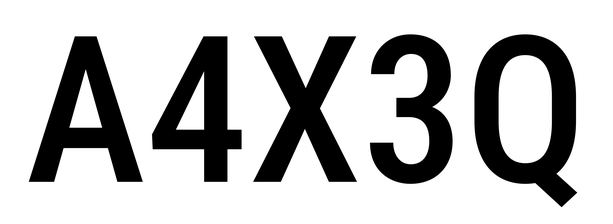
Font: Roboto_Condensed_Medium